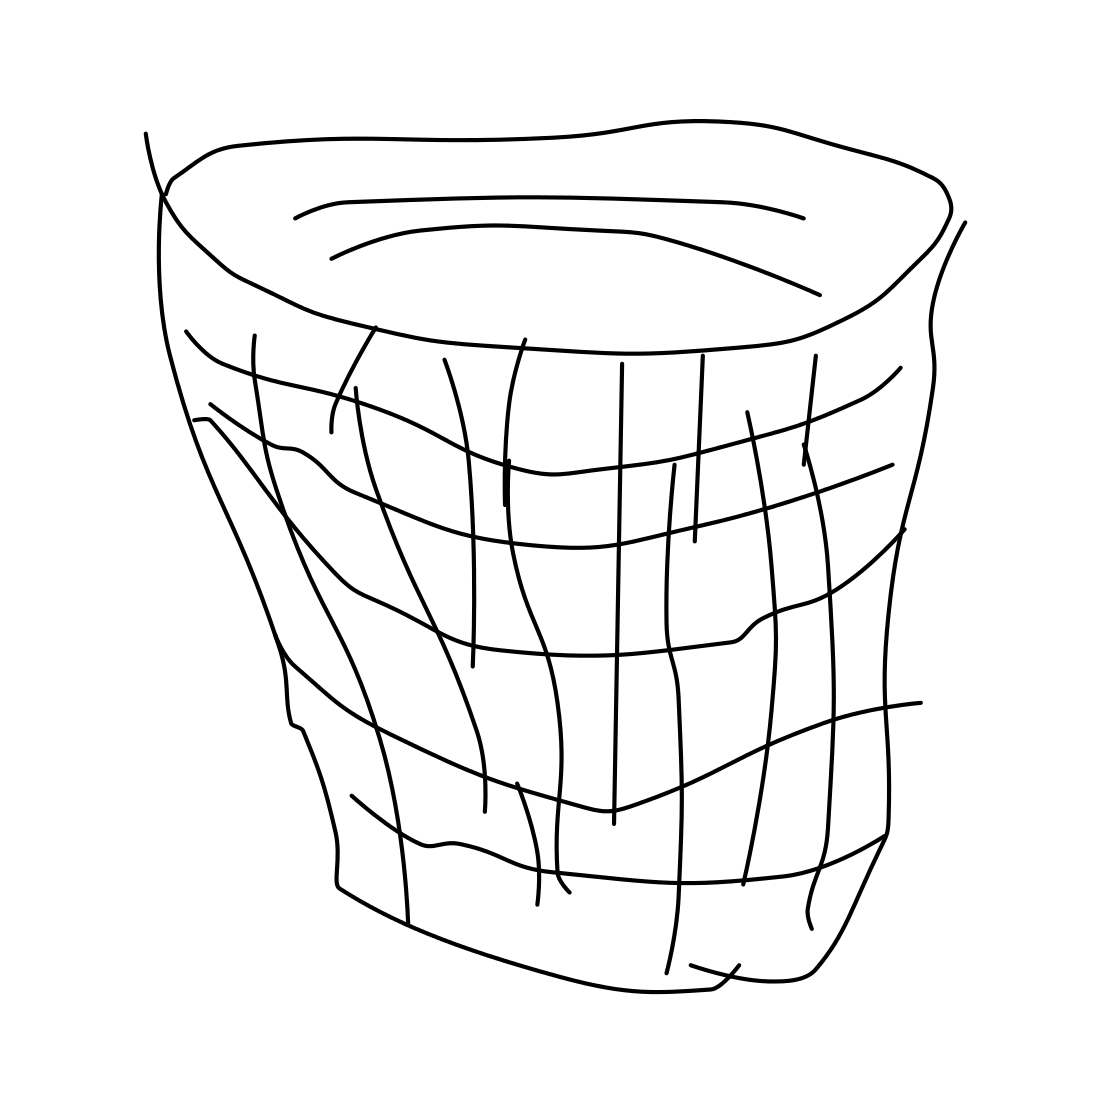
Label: basket